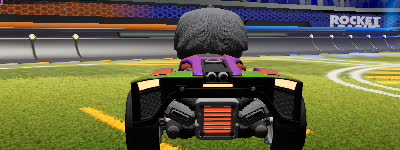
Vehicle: breakout